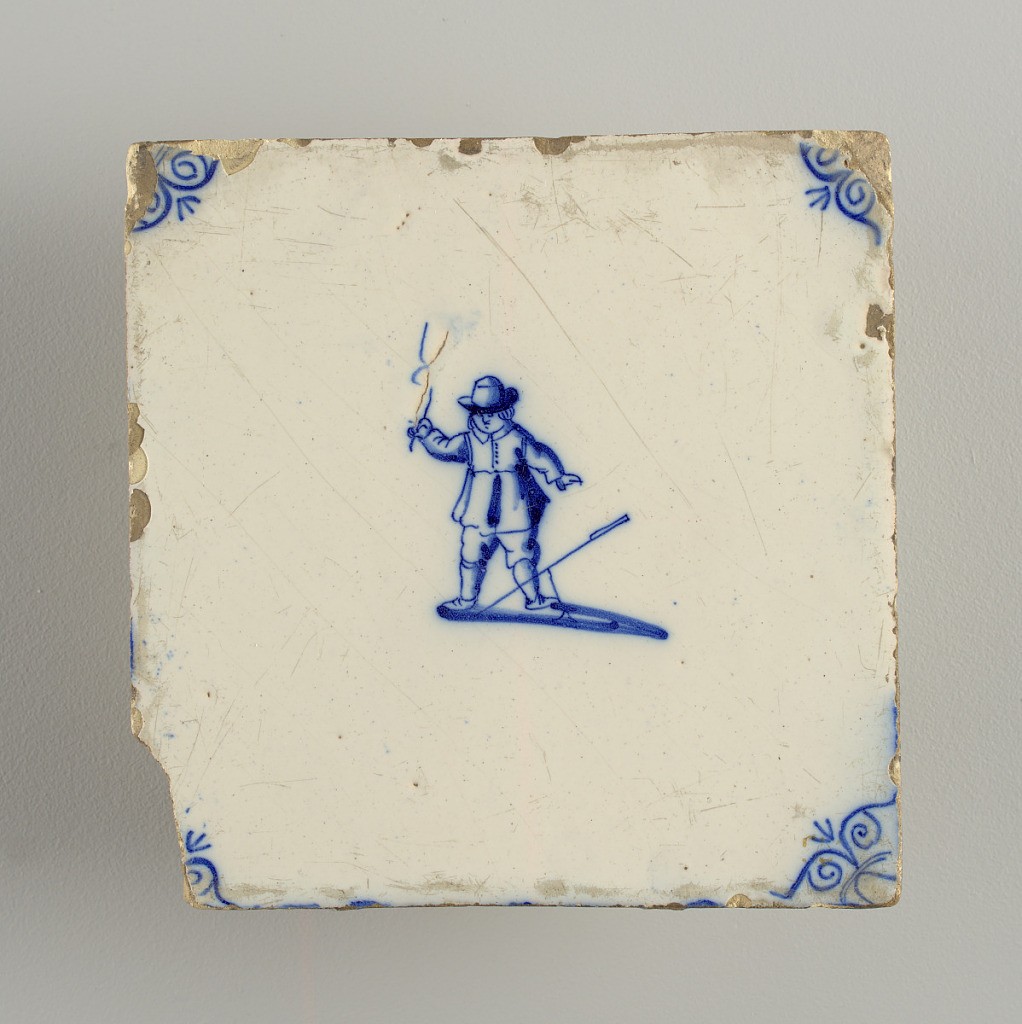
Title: Tile
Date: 18th century
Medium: Earthenware
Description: Figure of a man with a catapult. Corners decorated with scrolls. Groove cut into back. Edges have been glazed and decorated with scrolls, but glazing remains only on bottom and side edges.